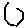
Label: hexagon